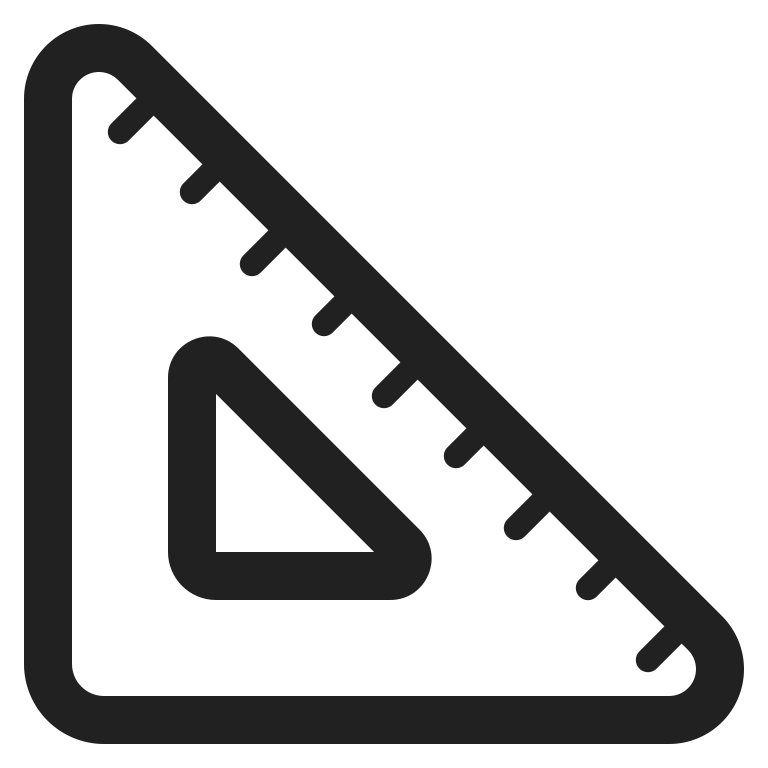
triangular ruler high contrast